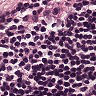
Metastatic tissue present: no